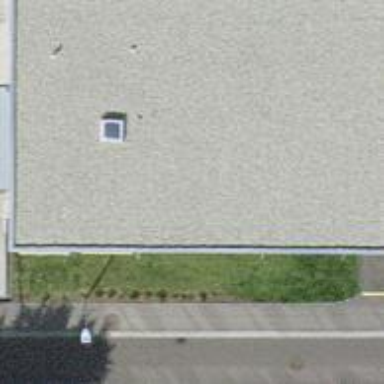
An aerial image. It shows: Industrial building.